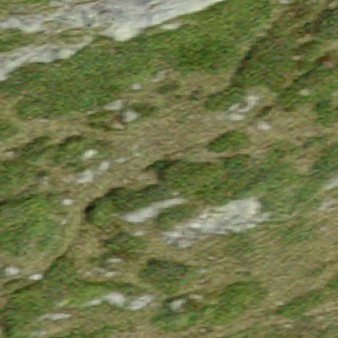
Label: other